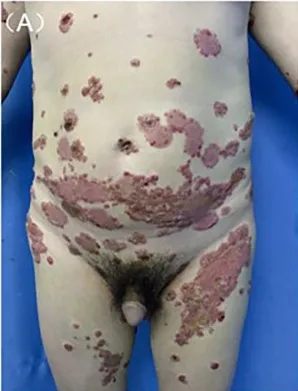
Clinical presentation before and after treatment. (A) Typical lesions of tense blisters arranged as the 'string of pearls' on the abdomen.
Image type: medical_photograph (skin_photograph)